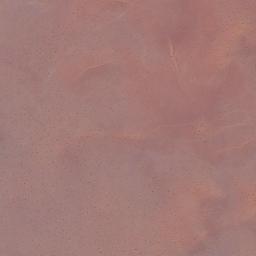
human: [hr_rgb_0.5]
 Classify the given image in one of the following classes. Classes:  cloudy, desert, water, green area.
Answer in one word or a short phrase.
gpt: desert